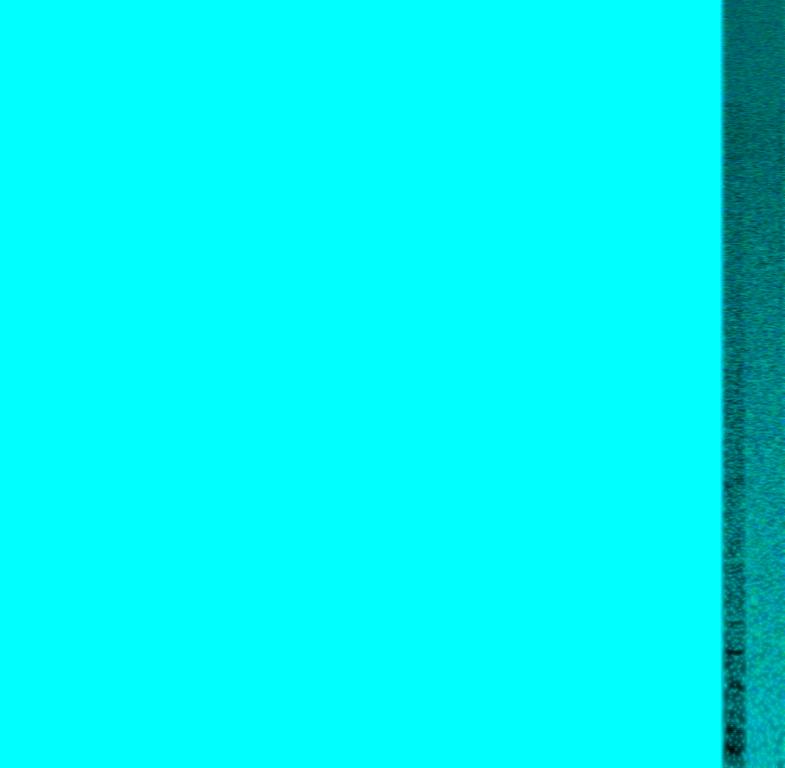
This is the amateur recording of an instrument showcase jam. There is a didgeridoo playing at low-to-medium range making various resonant sounds in the process. The atmosphere is ominous and tribal. The quality of the audio is quite poor. This piece could be played at a primary school music class to give the kids an impression of how a didgeridoo sounds like.